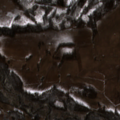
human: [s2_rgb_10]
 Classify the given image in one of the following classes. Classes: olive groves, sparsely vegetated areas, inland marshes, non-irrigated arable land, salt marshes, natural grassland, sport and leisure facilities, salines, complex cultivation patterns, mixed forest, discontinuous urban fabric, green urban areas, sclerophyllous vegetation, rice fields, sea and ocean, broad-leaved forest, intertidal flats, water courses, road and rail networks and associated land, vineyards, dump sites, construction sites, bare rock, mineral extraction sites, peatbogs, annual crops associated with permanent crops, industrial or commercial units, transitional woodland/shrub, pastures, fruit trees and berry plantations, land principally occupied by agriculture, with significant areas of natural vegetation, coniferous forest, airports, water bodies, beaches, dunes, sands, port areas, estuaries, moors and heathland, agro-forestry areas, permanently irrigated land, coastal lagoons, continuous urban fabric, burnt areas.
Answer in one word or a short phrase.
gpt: non-irrigated arable land, land principally occupied by agriculture, with significant areas of natural vegetation, broad-leaved forest, transitional woodland/shrub